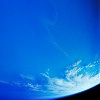
Label: water